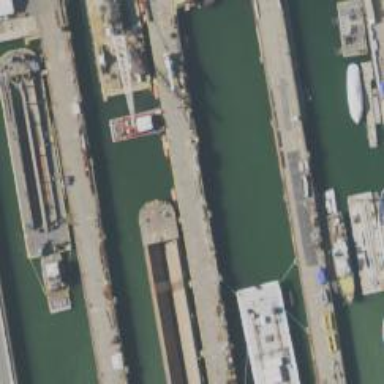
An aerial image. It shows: Dock located along the waterway.